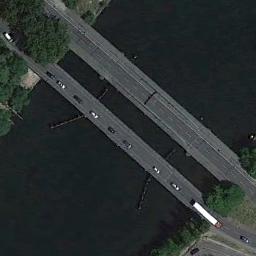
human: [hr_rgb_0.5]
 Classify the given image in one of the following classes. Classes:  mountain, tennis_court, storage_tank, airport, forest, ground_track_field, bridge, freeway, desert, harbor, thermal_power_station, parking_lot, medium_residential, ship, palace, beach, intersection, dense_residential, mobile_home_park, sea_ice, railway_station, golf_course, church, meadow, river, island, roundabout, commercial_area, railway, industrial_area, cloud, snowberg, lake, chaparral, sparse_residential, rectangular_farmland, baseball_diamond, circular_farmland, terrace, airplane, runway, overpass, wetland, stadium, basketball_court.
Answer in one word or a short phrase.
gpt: bridge